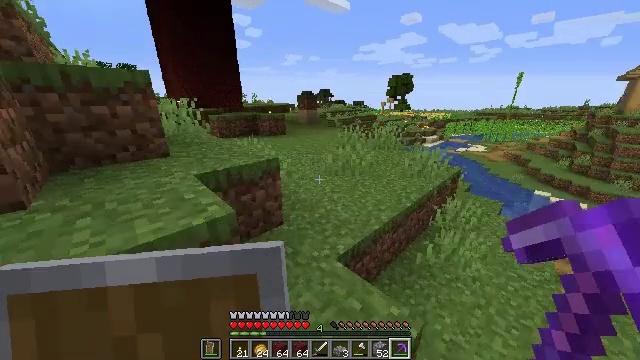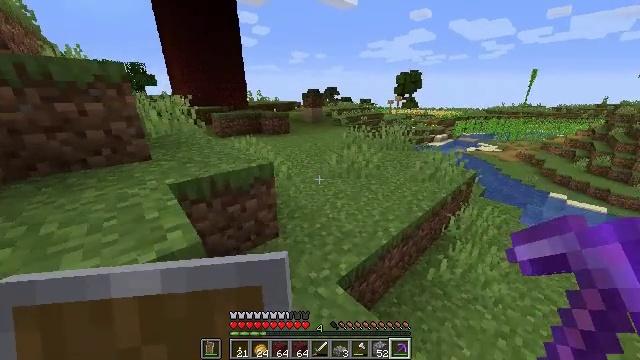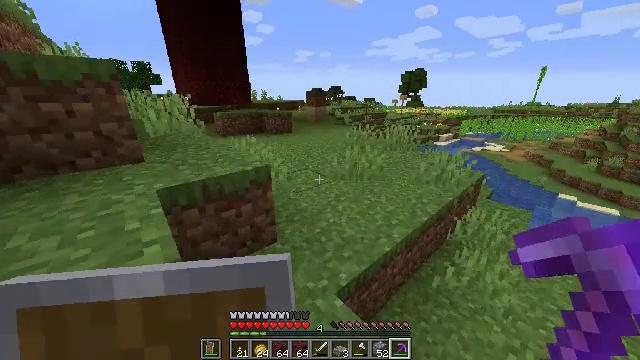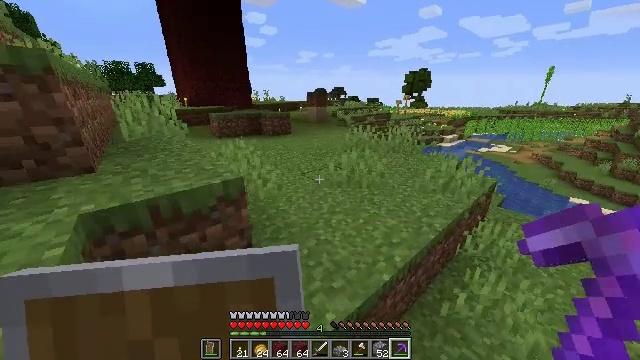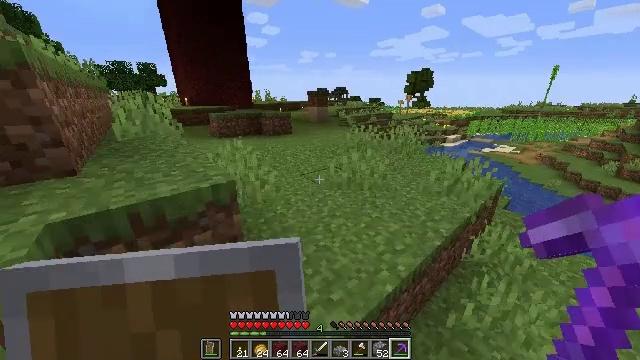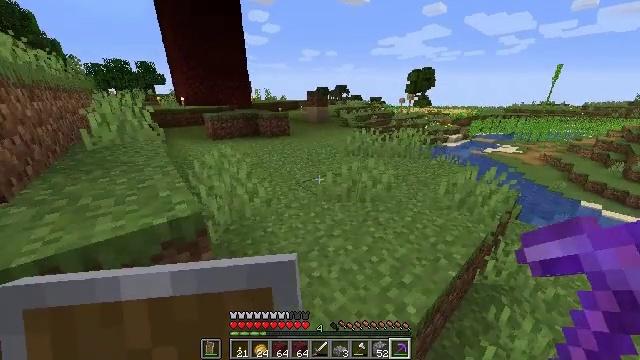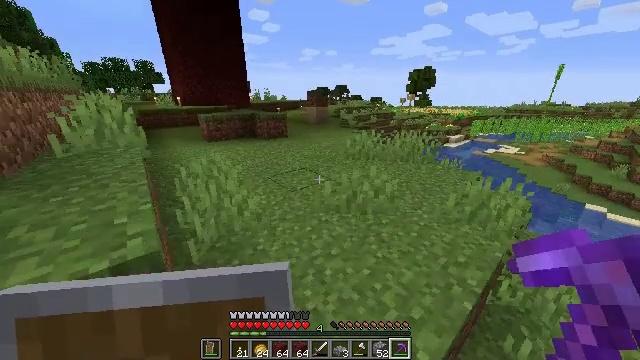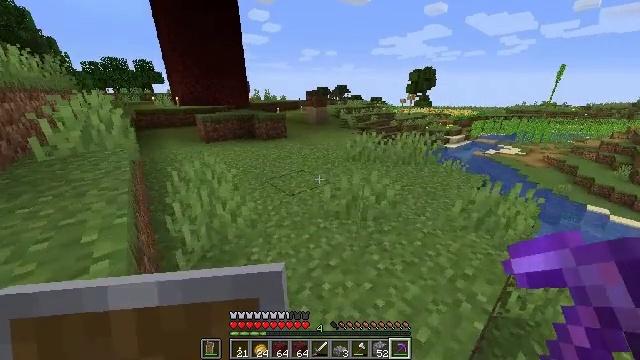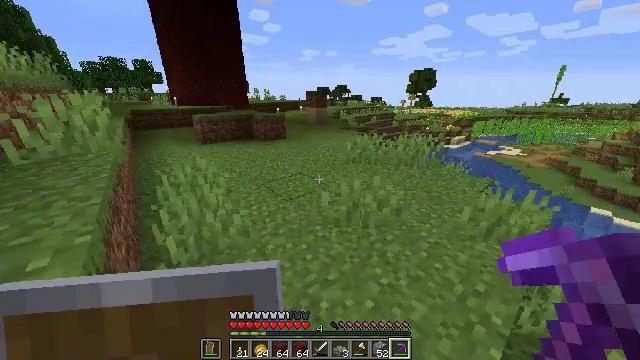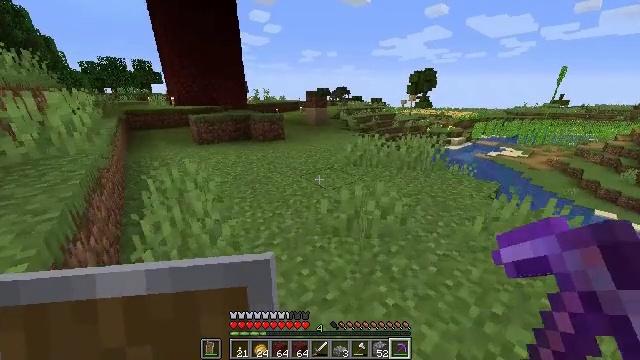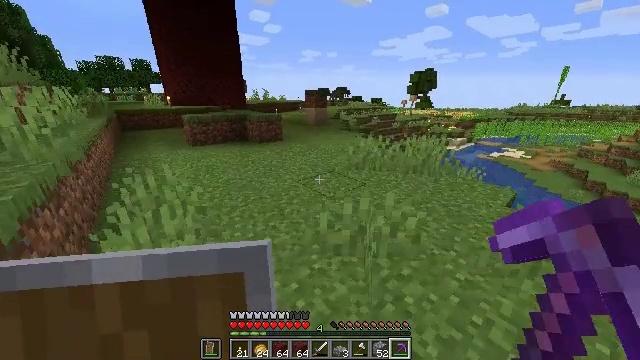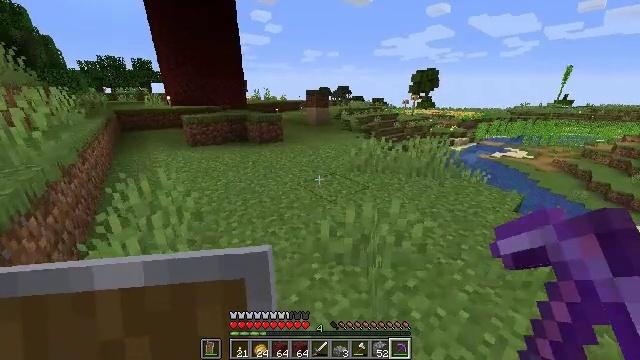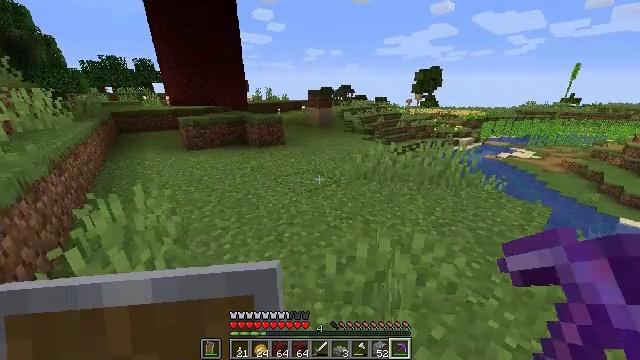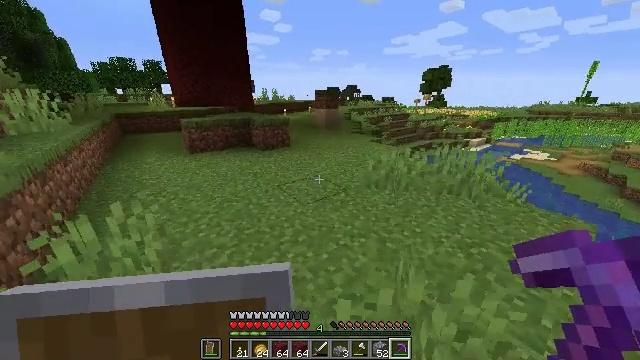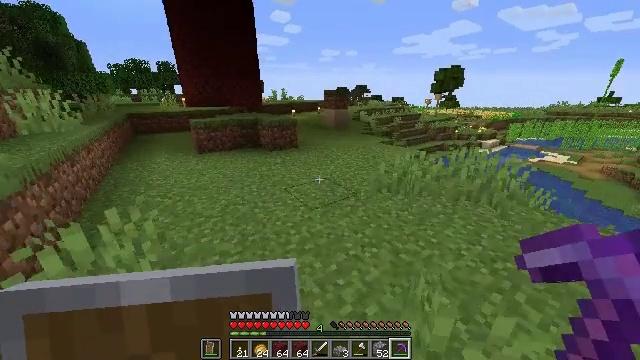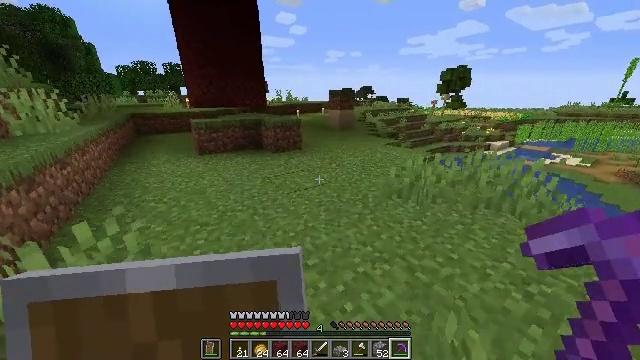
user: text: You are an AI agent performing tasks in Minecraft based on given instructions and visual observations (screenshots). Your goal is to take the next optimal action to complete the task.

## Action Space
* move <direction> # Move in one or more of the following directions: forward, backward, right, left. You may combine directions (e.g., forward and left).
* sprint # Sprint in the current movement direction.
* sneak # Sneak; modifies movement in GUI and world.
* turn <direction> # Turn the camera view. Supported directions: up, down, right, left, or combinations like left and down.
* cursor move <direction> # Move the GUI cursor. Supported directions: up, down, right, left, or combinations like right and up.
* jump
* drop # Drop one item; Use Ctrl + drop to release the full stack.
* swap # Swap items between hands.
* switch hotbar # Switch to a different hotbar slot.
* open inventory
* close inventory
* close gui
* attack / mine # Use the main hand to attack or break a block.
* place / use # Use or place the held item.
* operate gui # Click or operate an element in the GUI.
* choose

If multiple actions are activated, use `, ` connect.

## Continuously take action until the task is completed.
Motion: motion action
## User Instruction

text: craft item air
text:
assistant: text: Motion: move forward and move right, turn left
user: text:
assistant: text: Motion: move forward and move right, turn left
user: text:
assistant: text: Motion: move forward
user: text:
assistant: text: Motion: move forward
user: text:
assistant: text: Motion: move forward
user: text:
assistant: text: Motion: move forward
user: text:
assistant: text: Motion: move forward
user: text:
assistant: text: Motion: move forward
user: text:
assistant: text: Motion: move forward
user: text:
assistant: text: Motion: move forward
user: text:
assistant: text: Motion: move forward
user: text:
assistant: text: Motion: move forward
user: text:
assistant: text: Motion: move forward, turn left
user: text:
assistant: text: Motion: move forward, turn left
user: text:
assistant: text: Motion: move forward, turn left
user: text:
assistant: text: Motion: move forward, turn left
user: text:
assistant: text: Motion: move forward, turn left
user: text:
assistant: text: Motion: move forward, turn left
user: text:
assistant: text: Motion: move forward, turn left
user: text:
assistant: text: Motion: move forward
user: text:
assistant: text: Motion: move forward
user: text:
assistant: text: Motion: move forward
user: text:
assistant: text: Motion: move forward
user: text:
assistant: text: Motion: move forward
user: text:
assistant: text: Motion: move forward
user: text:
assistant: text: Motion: move forward
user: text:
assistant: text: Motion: move forward
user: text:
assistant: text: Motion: move forward
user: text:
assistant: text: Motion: move forward
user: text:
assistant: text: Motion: move forward